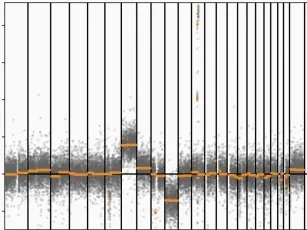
Sagittal.
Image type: radiology (ultrasound)